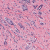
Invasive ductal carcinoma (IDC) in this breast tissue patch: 1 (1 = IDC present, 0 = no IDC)